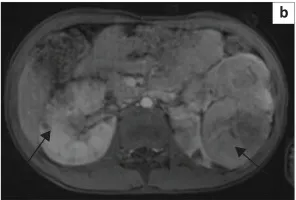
(b) T1-weighted axial abdomen post-contrast demonstrated enhancement of the bilateral renal mass lesions (black arrows).
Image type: radiology (mri)